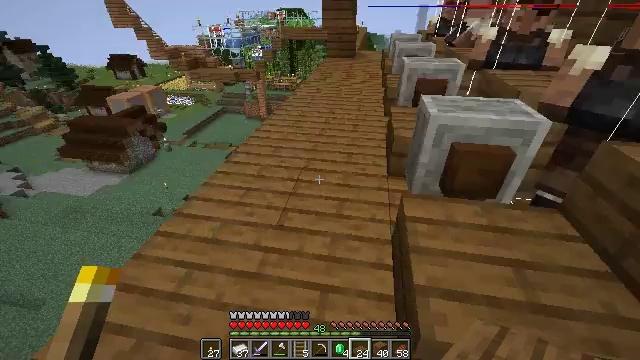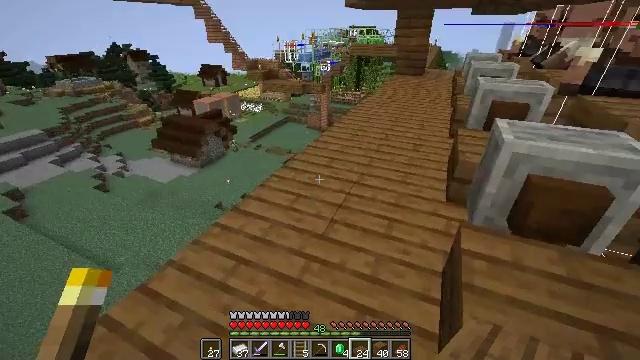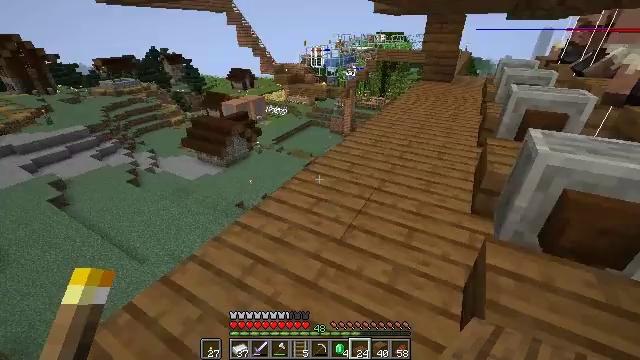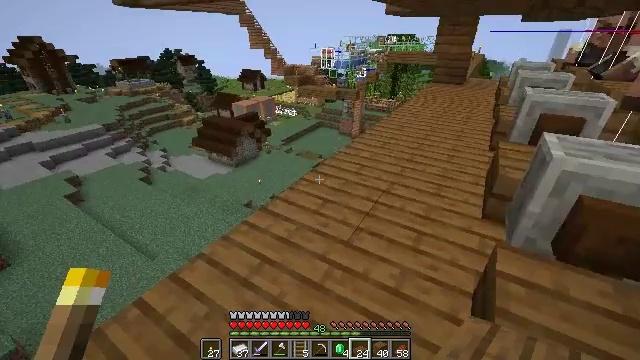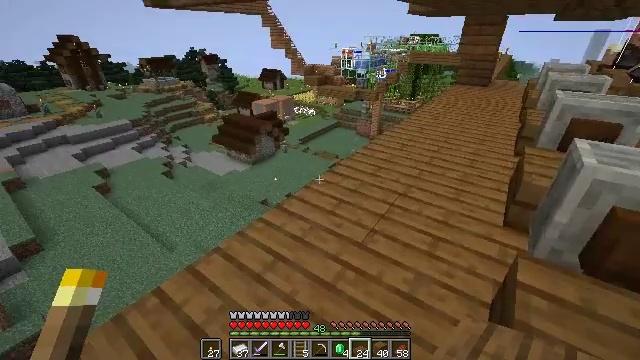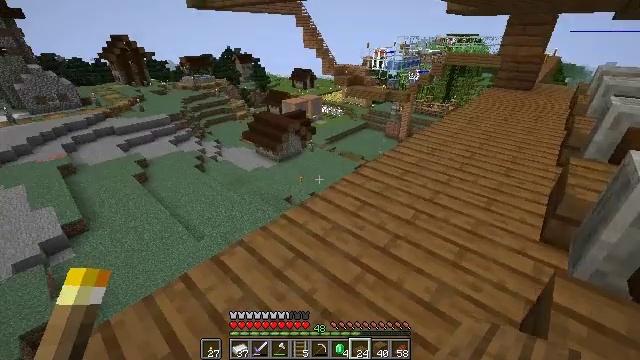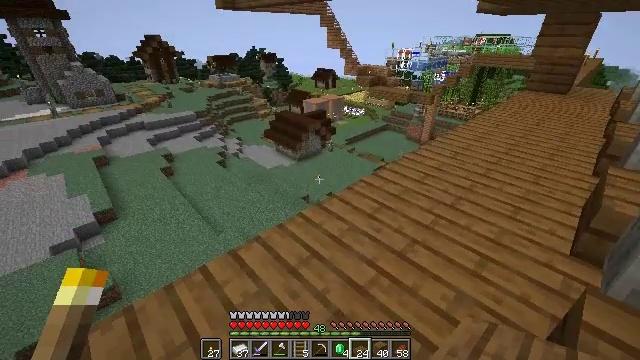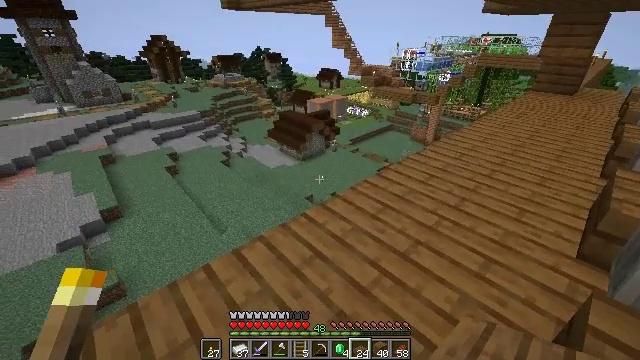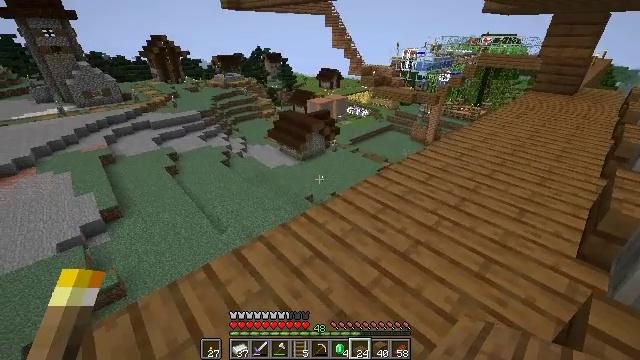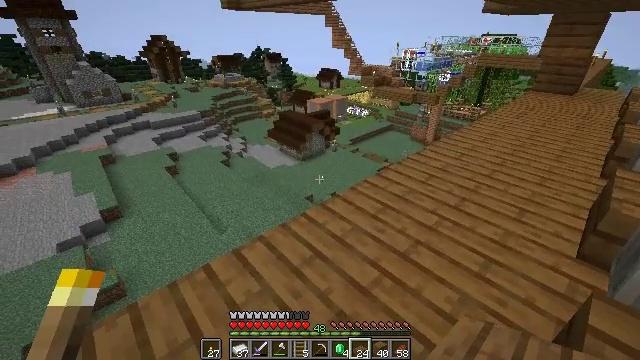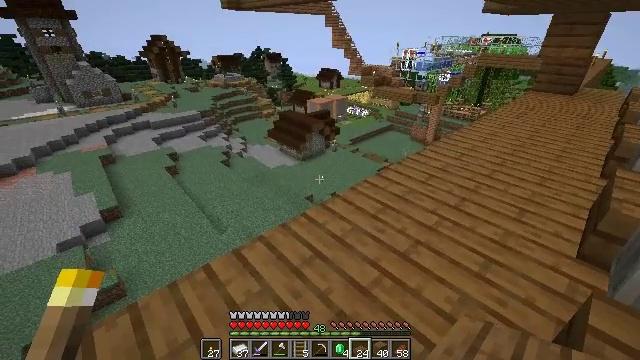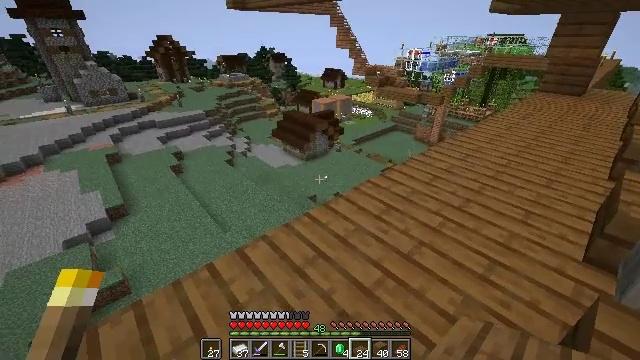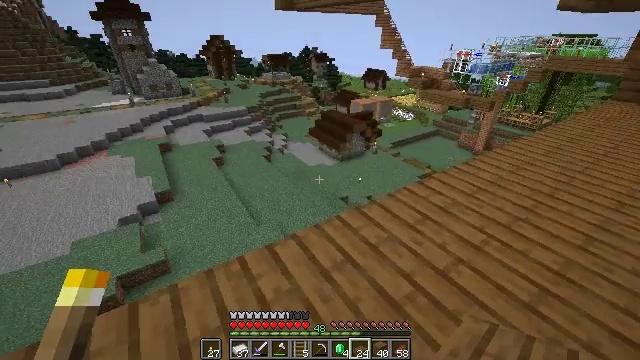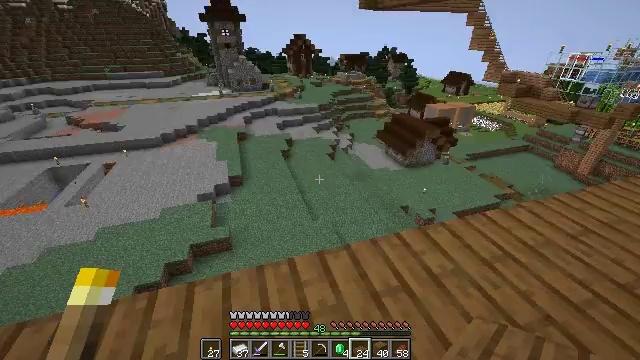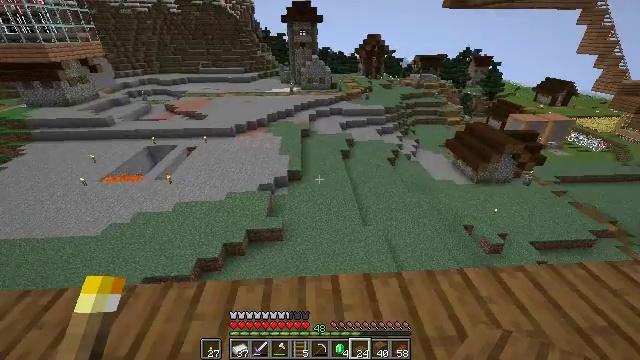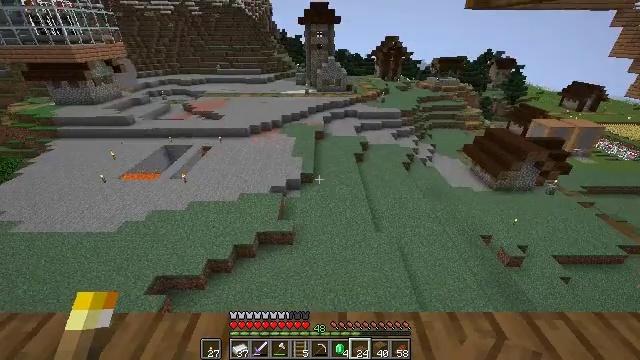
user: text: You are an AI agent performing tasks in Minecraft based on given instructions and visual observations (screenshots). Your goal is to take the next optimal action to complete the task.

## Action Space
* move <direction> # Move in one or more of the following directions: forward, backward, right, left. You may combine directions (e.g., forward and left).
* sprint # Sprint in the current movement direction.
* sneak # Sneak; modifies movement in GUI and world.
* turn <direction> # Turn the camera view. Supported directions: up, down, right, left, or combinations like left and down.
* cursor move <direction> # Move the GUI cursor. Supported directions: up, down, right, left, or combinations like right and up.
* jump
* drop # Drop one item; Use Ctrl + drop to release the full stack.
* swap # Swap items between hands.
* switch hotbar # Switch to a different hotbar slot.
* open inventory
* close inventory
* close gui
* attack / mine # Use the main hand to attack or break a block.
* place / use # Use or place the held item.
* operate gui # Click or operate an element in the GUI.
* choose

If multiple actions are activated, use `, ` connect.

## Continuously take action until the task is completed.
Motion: motion action
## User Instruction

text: Remove a spruce slab from the inventory.
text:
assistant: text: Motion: turn left and up
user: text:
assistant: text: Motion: turn left
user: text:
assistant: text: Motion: turn left
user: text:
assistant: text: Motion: turn left
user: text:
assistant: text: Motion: turn left
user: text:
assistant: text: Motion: turn left
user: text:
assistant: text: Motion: no_op
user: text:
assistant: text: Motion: no_op
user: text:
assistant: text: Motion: no_op
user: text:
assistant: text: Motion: no_op
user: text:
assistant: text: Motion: no_op
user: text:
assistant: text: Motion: move forward, turn left
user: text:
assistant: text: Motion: move forward, turn left
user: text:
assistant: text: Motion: move forward, turn left
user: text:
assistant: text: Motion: move forward, turn left
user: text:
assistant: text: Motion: no_op
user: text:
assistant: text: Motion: turn left
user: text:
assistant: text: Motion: turn left
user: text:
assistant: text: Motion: turn left
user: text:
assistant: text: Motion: turn left and up
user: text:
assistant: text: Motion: turn left and up
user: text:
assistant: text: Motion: turn left and up
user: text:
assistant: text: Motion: turn left and up
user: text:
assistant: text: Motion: no_op
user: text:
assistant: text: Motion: no_op
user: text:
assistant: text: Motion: no_op
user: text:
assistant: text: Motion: turn right
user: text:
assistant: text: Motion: turn right
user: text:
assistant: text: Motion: turn right and down
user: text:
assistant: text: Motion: turn right